九年级 · 度量几何学
(本小题8.0分)

如图, 在圆内接四边形 $A B C D$ 中, $A B=A D, A C=1, \angle A C D=60^{\circ}$, 求四边形 $A B C D$ 的面积.

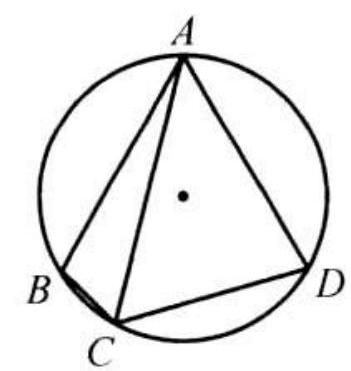
答案:  $\frac{\sqrt{3}}{4}$.提示: 延长 $C D$ 至点 $E$, 使 $D E=B C$, 连结 $A E$, 则 $\triangle A D E \cong \triangle A B C$, 且可证 $\triangle A C E$ 是等边三角形, 则 $S_{\text {四边形 } A B C D}=S_{\triangle A C E}=\frac{\sqrt{3}}{4}$